Question: I would like to check if there is an error in my code I did not realize but why is my confirmation field's error message keep on displaying in the wrong filed? Suppose I have a password field and a password_confirmation field, but every time when user made a mistake in the password_confirmation field, the error displays in the password field instead. Here is a screenshot of the error.

And here is how I validate the input using FormRequest:
'''
public function rules()
{
$rules = [
'login_email' => 'required',
'g-recaptcha-response' => 'required|captcha',
];
if ($this->request->has('password'))
{
$rules = [
'password' => 'required|confirmed|between:6,200',
'password_confirmation' => 'required',
'g-recaptcha-response' => 'required|captcha',
];
}
if ($this->request->has('old_password'))
{
$rules = [
'old_password' => 'required|between:6,200',
'password' => 'required|confirmed|between:6,200',
'password_confirmation' => 'required',
'g-recaptcha-response' => 'required|captcha',
];
}
return $rules;
}
'''
Finally this is my html code
'''
{!! Form::open(array('class' => 'form-horizontal login-form', 'url' => URL::route('postReset'), 'method' => 'POST')) !!}
<div class="form-group">
<div class="col-md-12 col-sm-12">
{!! Form::password('password', array('class' => 'form-control', 'placeholder' => 'New Password*')); !!}
{!! MessagerService::setInlineError($errors->first('password')) !!}
</div>
</div>
<div class="form-group">
<div class="col-md-12 col-sm-12">
{!! Form::password('password_confirmation', array('class' => 'form-control', 'placeholder' => 'Retype New Password*')); !!}
{!! MessagerService::setInlineError($errors->first('password_confirmation')) !!}
</div>
</div>
<div class="form-group">
<div class="col-md-12 col-sm-12">
{!! app('captcha')->display(); !!}
{!! MessagerService::setInlineError($errors->first('g-recaptcha-response')) !!}
</div>
</div>
<div class="form-group">
<div class="col-md-12 col-sm-12">
<button type="submit" class="btn btn-primary cbtn-login">Reset Password</button>
</div>
</div>
<input type="hidden" name="_token" value="{{ csrf_token() }}">
<input type="hidden" name="hash" value="{{ Session::get('hash') }}">
{!! Form::close() !!}
'''
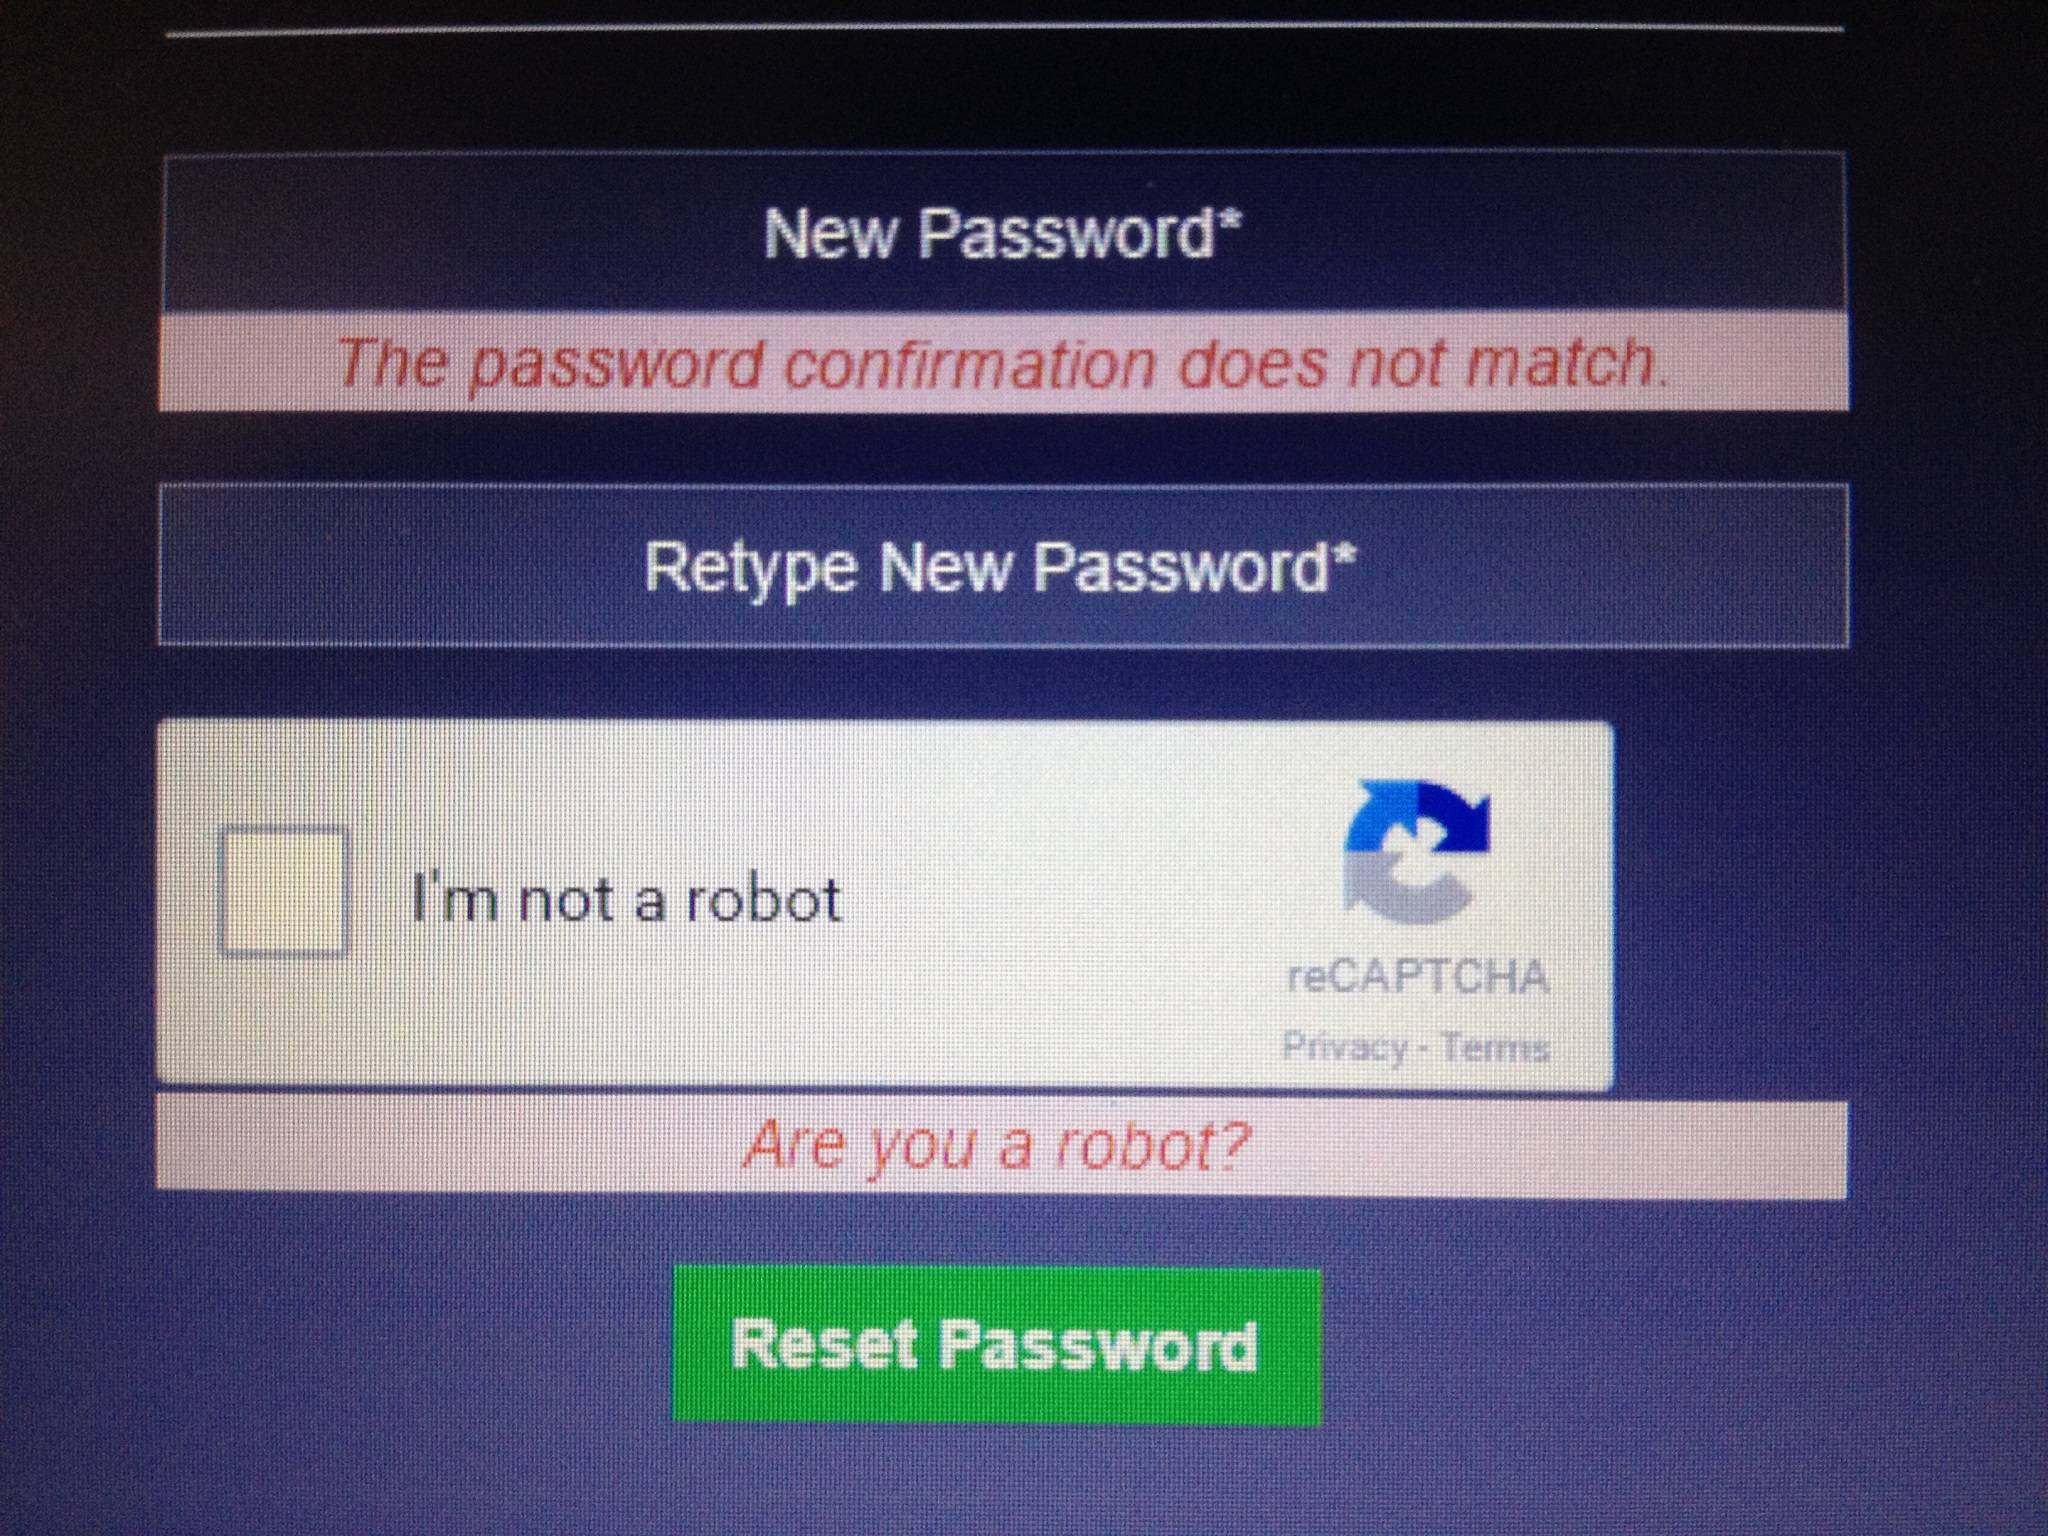
Answer: because you have defined rule for your field, all the errors related to password_confirmation will also be shown in password field.